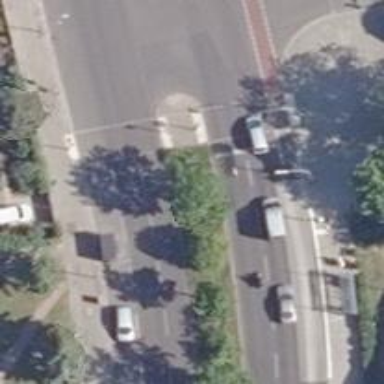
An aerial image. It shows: Road with traffic signals.